Interaction volume radius: 5 \u00c5
Interaction volume height: 10 \u00c5
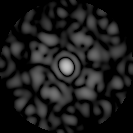
Disorder parameter: 0.7883